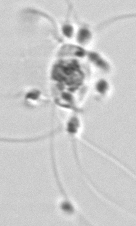
Label: Chaetoceros